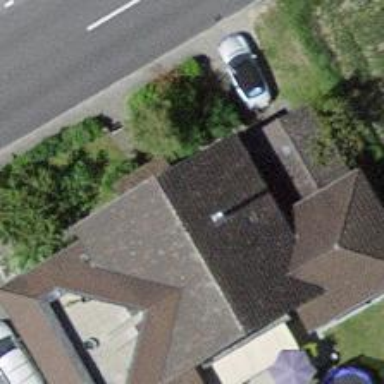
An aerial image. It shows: Garage.